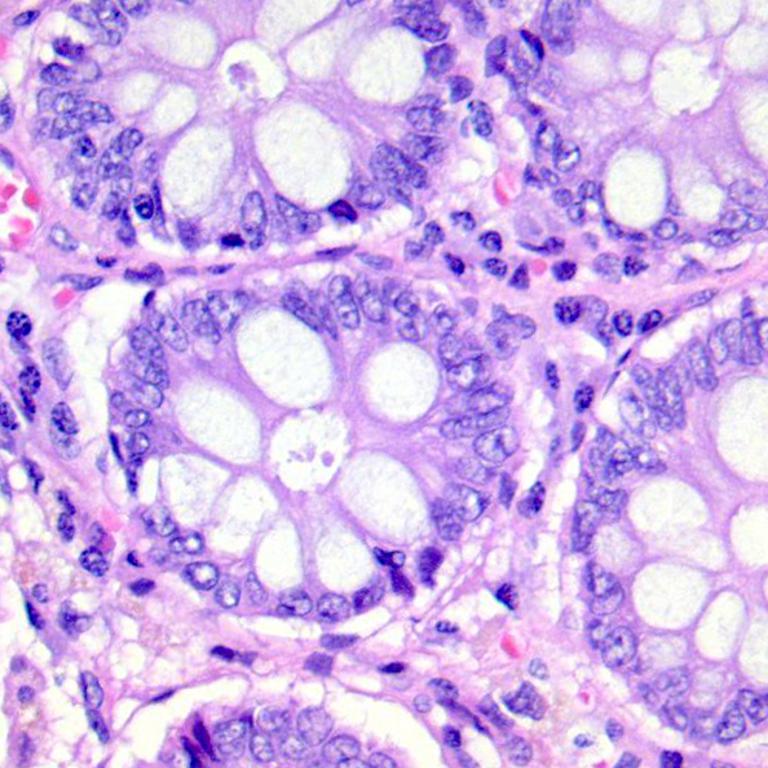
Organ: colon
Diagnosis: benign